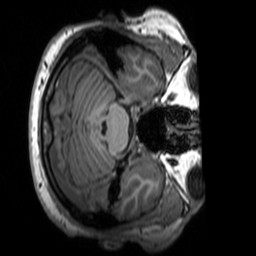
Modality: T1w
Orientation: axial
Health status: ill
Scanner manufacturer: siemens
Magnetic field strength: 3 T
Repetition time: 1.7 s
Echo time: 0.00239 s